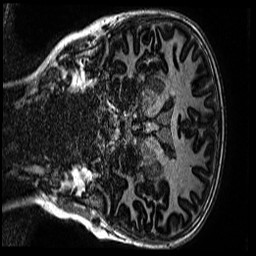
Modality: MP2RAGE
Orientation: coronal
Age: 11
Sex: male
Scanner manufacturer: siemens
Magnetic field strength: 3 T
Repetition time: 4 s
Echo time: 0.00299 s